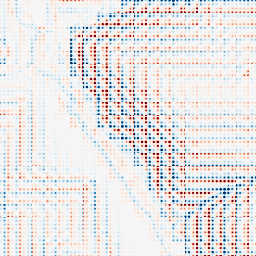
Category: wavelet
Decomposition family: wavelet_dwt
Decomposition parameters: wavelet: haar
level: 4
Upsampling method: sinc_hamming
Upsampling parameters: scale: 8
kernel_size: 4
Upsampling scale: 8